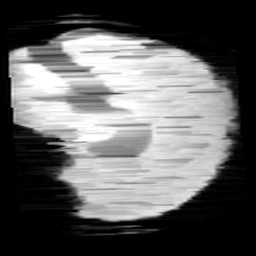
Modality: minIP
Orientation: sagittal
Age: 12
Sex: male
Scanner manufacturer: siemens
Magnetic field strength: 3 T
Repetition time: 0.027 s
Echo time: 0.02 s